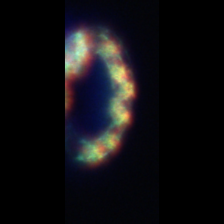
Taxon: Eucampia
Group: Diatoms